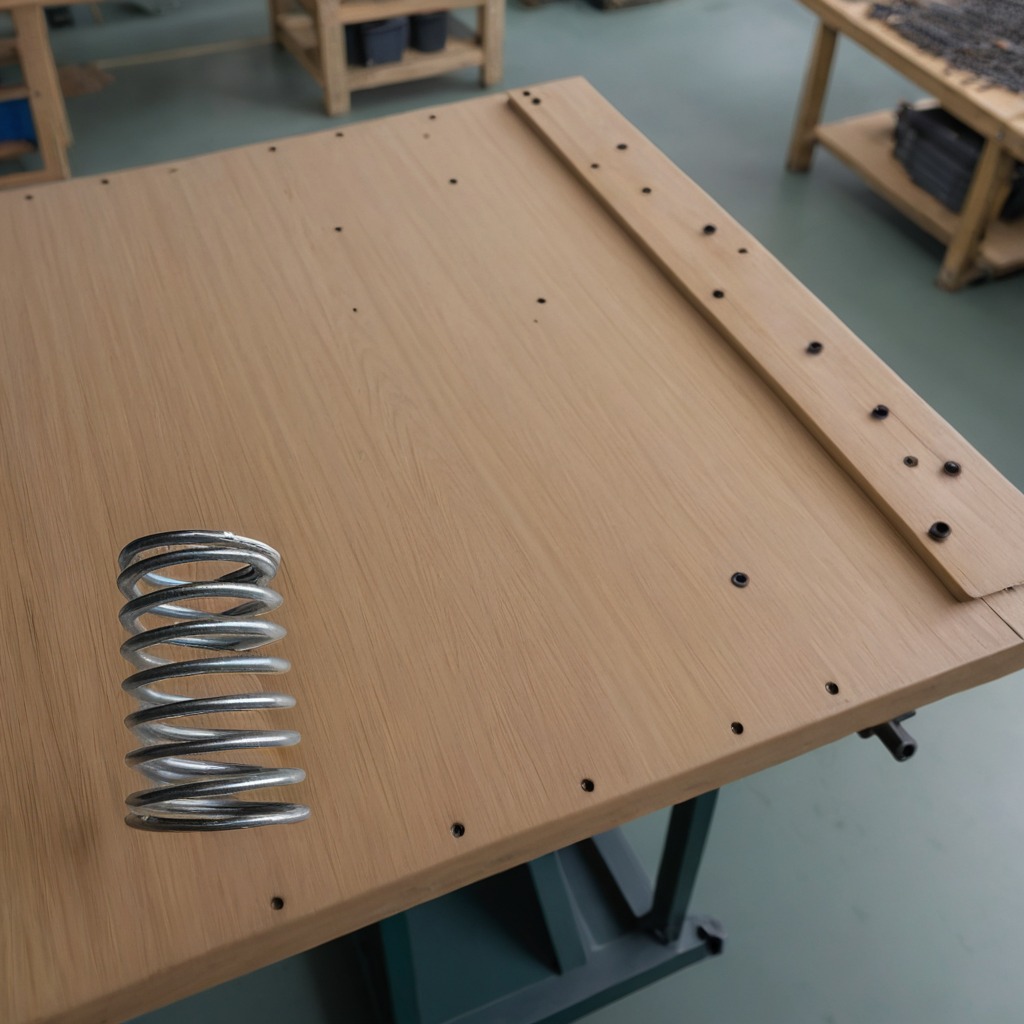
A coiled metal spring lies on the workbench inside a coastal fishing gear workshop.